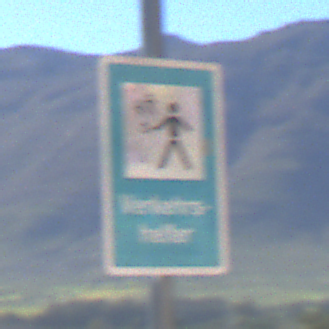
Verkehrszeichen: Verkehrshelfer
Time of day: MorningAfternoon
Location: Outdoor (RoadRail)
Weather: Clear
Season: NotSpecified
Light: Natural